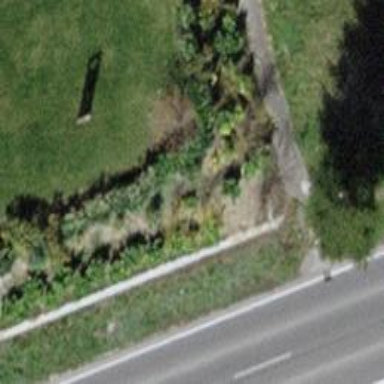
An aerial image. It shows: Hedge barrier.